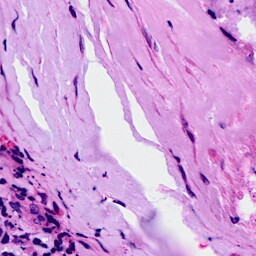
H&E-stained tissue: Breast